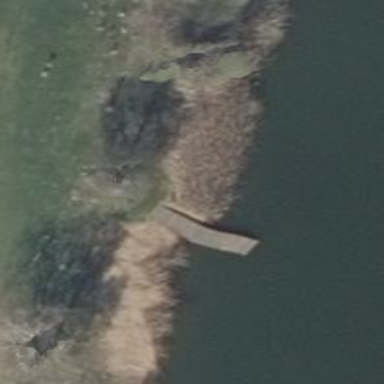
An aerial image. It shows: Man-made pier.